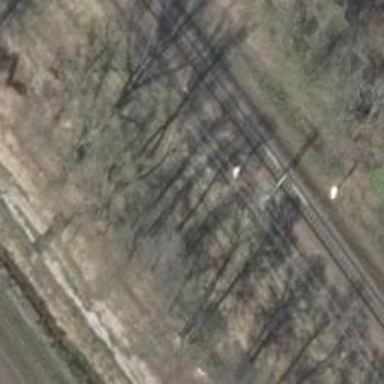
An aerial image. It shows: Railway signal.